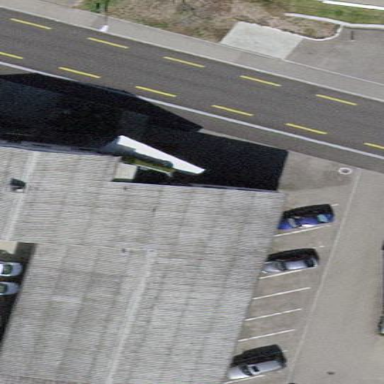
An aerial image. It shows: Commercial building.